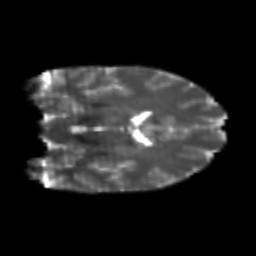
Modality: T2w
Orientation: coronal
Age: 21
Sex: female
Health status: healthy
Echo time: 0.074 s